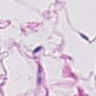
Metastatic tissue present: no